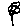
Label: flower